Current action and preconditions to check: path_clear

Your task: For each precondition in the list above, predict whether it will hold at this action.

Consider the current scene as observed from the mobile robot's camera, and analyze the predicted future states of all dynamic agents (e.g., people, animals, vehicles, or any moving entities) within the NEXT SECOND.

IMPORTANT: Only answer "very likely" if you are absolutely certain—based on strong, clear evidence—that a dynamic agent will violate the precondition in the predicted future state. Do NOT answer "very likely" for unlikely, ambiguous, or low-probability risks.

Ask yourself for each precondition: Is there a high probability, with clear and convincing evidence, that the predicted future states of any dynamic agent will interfere with the predicted future state of the currently executing action within the NEXT SECOND, causing that precondition to fail?

Assess the risk level based on these predictions. Use "likely" or "very likely" if motions create a clear risk of interference.

Use "neutral" or "improbable" if agents are nearby but their predicted paths are clearly diverging or non-conflicting.

Failure Risk Categories: "very improbable", "improbable", "neutral", "likely", "very likely"

Answer Format: Output ONLY the probability_of_failure value from these categories: "very improbable", "improbable", "neutral", "likely", "very likely"

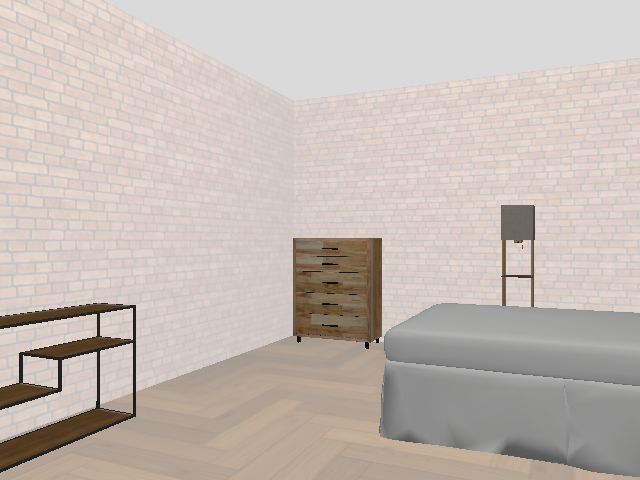

Answer: very improbable